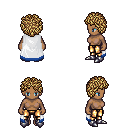
a pixel art fantasy rpg character, female body template, human, dark skin, white trimmed cape, gold greaves, blonde curly afro hairstyle, metal boots, four views (front, back, left, right), 2x2 character sprite sheet, small pixel art, hard edges, no anti-aliasing